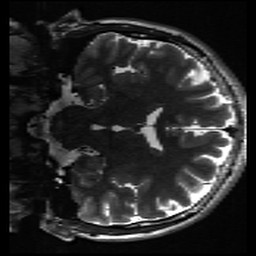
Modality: inplaneT2
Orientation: coronal